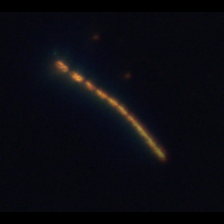
Taxon: Chaetoceros
Group: Diatoms